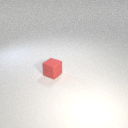
small red rubber cube